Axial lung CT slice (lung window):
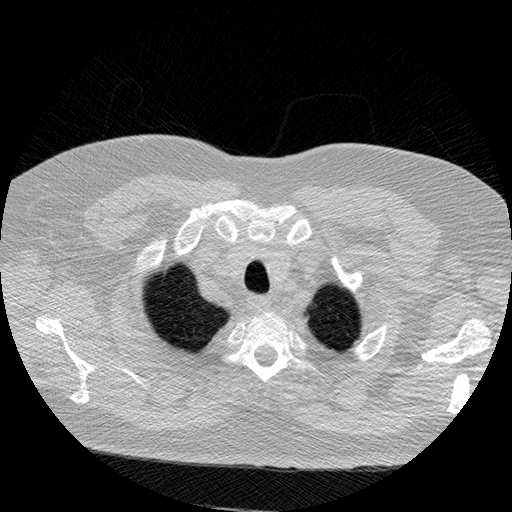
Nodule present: no